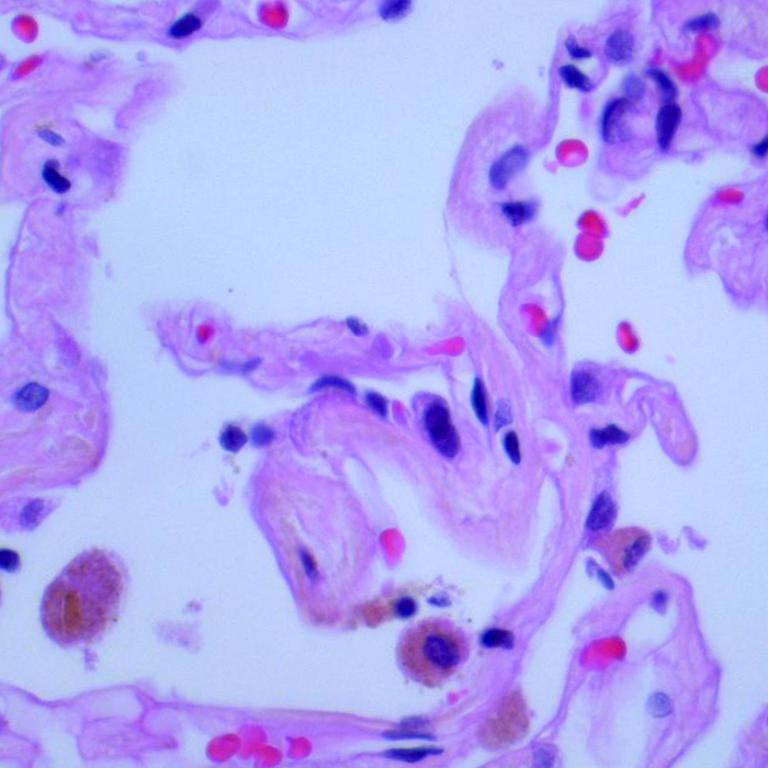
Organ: lung
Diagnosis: benign